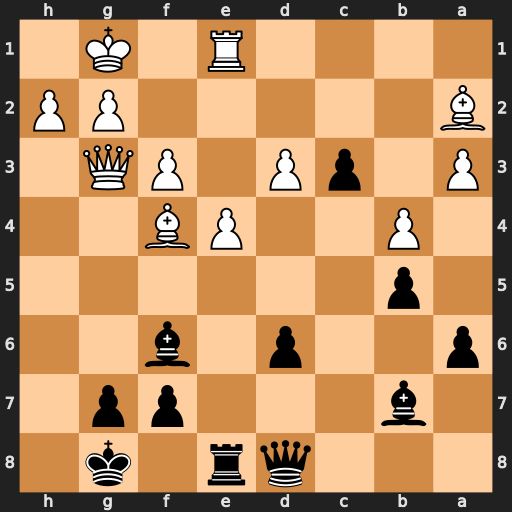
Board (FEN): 3qr1k1/1b3pp1/p2p1b2/1p6/1P2PB2/P1pP1PQ1/B5PP/4R1K1
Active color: b
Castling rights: -
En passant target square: -
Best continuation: Bh4 Qg4 Bxe1